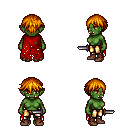
a pixel art fantasy rpg character, female body template, orc, green skin, red tattered cape, gold greaves, dark blonde short bangs hairstyle, brown shoes, dagger, four views (front, back, left, right), 2x2 character sprite sheet, small pixel art, hard edges, no anti-aliasing